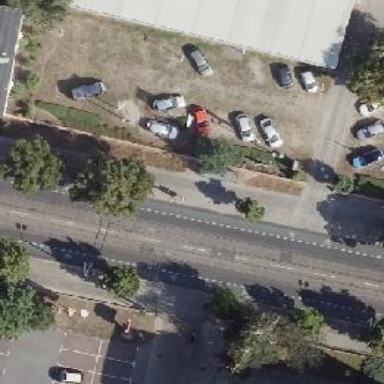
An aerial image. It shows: Tram stop.